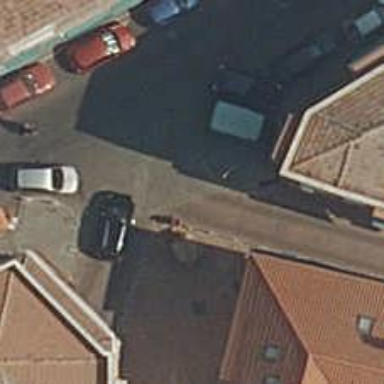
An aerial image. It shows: Living street paved with paving stones.